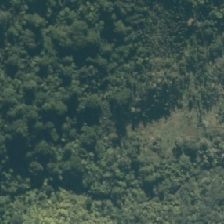
Land cover: grose_broom